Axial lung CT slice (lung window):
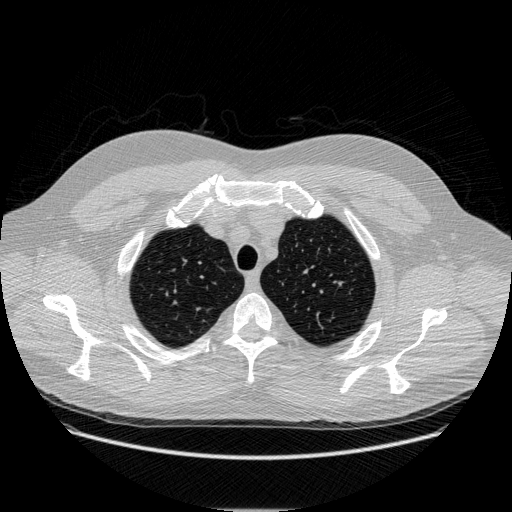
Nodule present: no